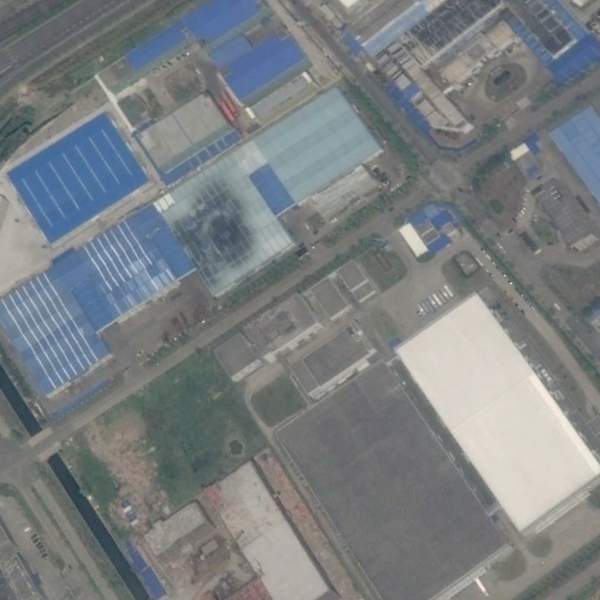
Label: Industrial